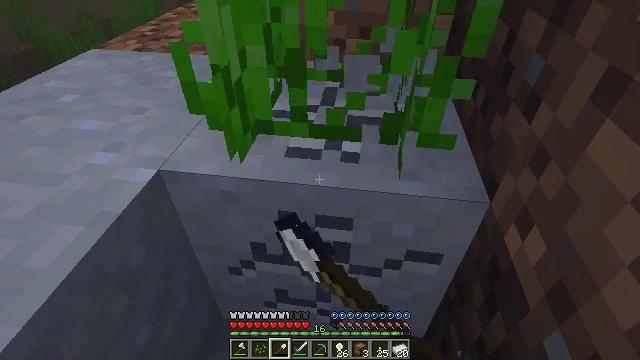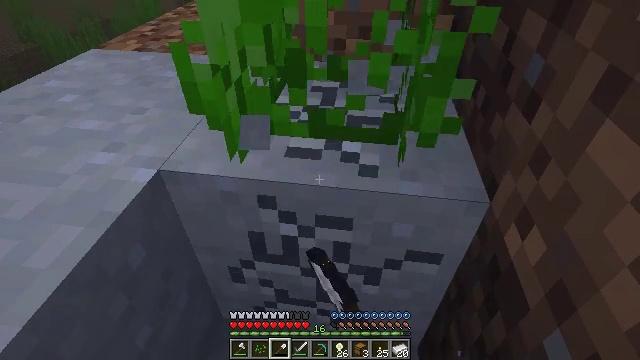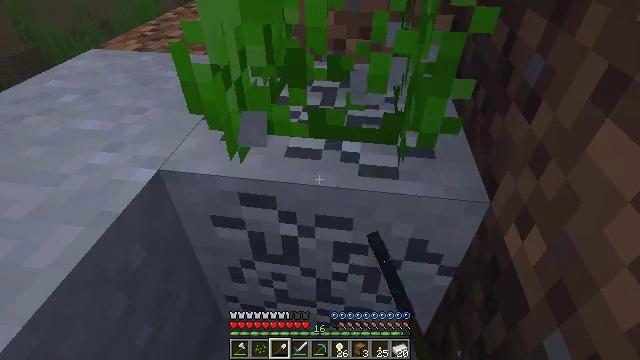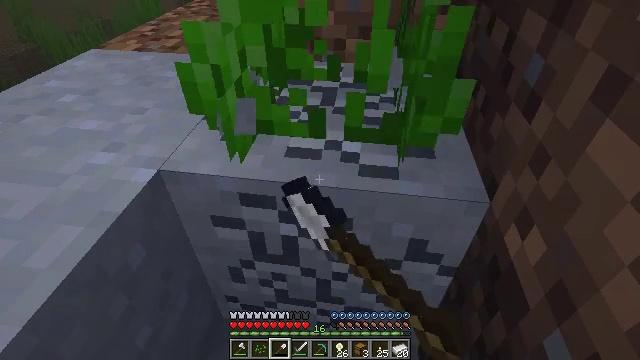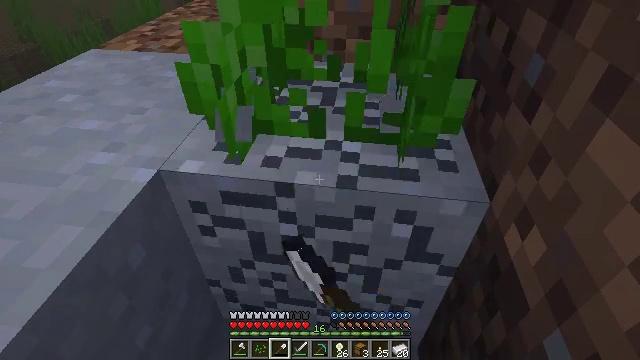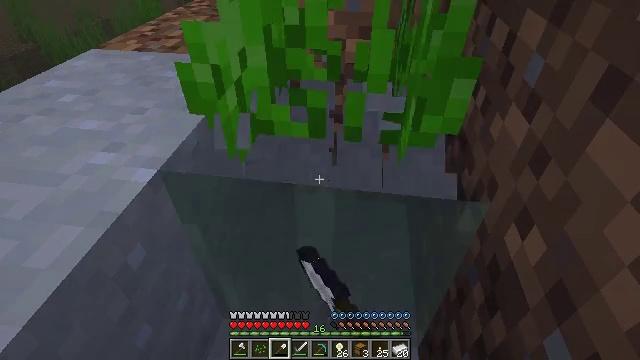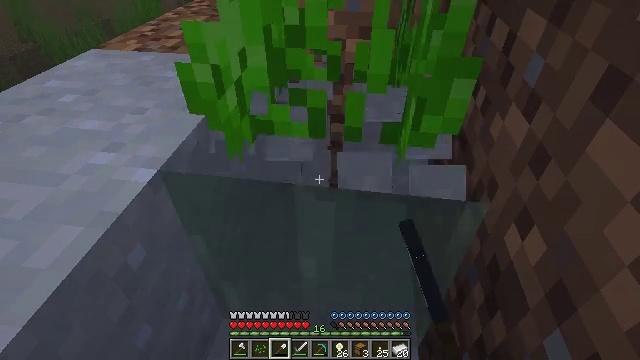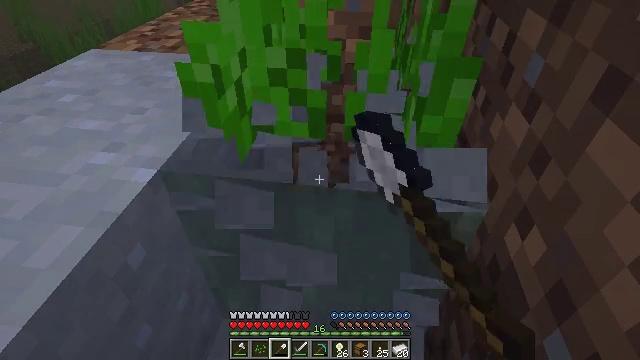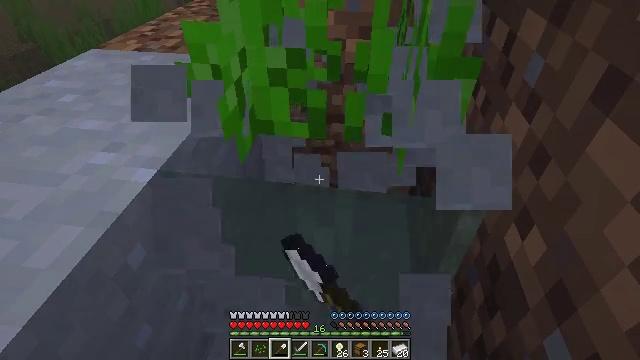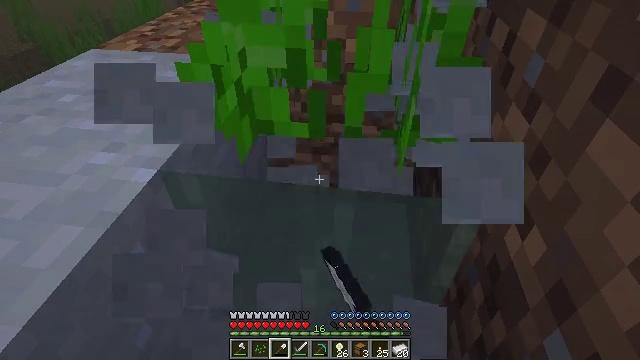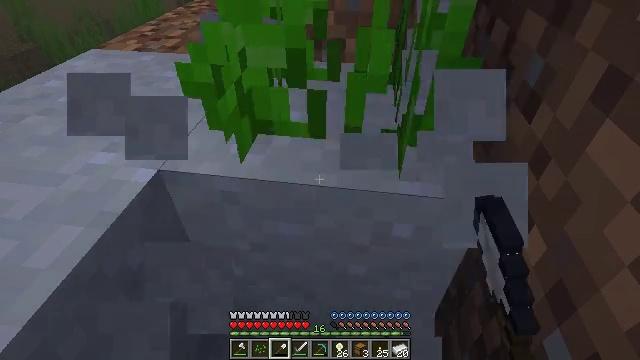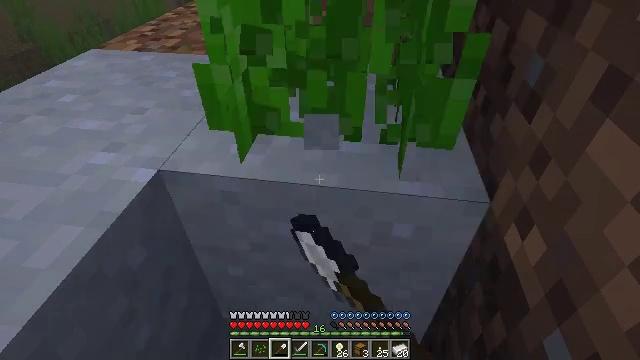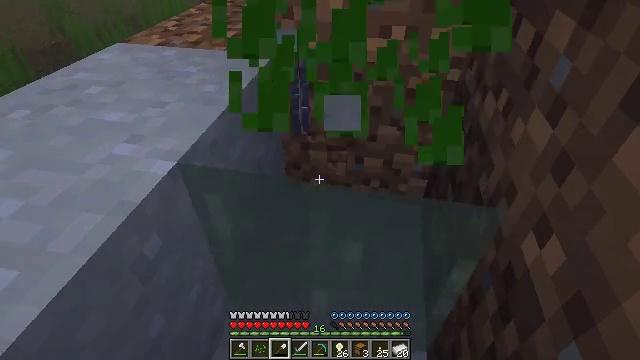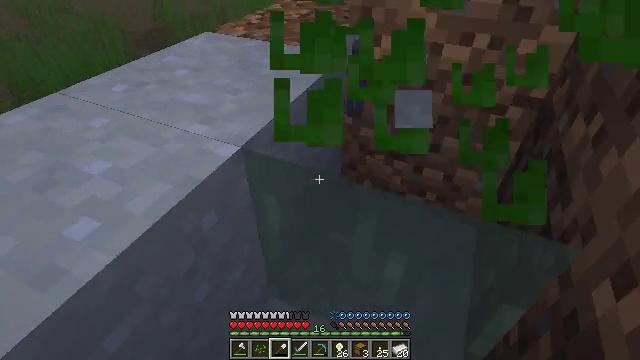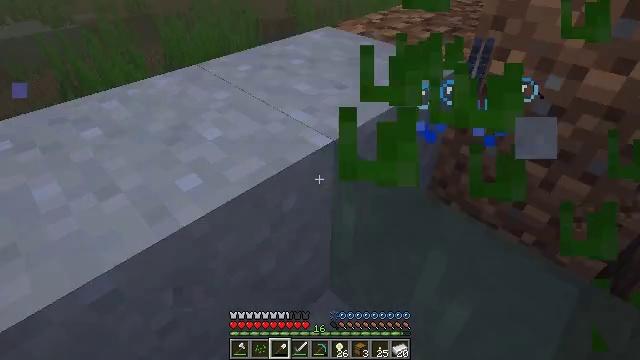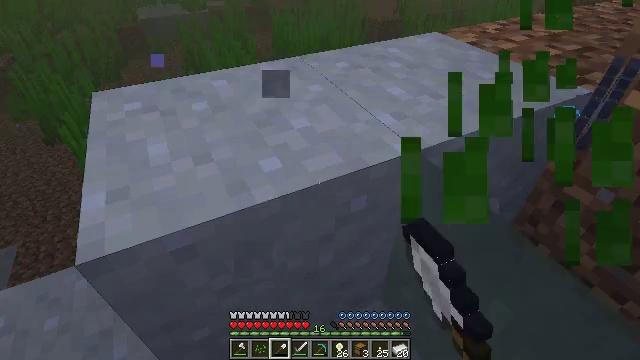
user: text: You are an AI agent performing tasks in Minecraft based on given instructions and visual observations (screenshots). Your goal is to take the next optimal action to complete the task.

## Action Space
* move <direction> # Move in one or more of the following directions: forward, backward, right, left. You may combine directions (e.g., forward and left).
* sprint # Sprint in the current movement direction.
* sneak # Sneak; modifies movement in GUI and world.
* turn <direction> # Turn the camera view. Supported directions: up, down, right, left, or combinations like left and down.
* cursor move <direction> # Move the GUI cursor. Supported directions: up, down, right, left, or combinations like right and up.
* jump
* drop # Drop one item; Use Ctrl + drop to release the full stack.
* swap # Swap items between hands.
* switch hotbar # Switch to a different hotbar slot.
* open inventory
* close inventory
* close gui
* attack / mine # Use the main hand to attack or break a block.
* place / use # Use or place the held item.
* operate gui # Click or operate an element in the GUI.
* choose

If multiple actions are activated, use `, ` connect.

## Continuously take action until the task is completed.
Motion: motion action
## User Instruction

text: Dig up clay found underwater.
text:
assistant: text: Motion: attack / mine
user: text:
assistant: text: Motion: attack / mine
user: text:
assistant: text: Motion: attack / mine
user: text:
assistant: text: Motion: attack / mine
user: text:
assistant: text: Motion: attack / mine
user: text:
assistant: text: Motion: attack / mine
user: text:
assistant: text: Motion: attack / mine
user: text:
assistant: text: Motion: attack / mine
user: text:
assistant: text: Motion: attack / mine
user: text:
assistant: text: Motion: attack / mine
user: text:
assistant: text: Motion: attack / mine
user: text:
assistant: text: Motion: turn left, attack / mine
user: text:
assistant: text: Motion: turn left, attack / mine
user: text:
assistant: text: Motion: turn left, attack / mine
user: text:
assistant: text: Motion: turn left, attack / mine
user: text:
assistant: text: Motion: turn left, attack / mine
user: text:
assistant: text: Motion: attack / mine
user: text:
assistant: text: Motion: attack / mine
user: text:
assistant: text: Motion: attack / mine
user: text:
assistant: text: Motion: attack / mine
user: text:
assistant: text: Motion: attack / mine
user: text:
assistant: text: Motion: attack / mine
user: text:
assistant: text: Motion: attack / mine
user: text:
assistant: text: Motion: attack / mine
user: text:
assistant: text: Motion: attack / mine
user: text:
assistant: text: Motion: attack / mine
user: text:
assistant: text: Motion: attack / mine
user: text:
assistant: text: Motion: attack / mine
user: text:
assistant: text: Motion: attack / mine
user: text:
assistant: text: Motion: attack / mine